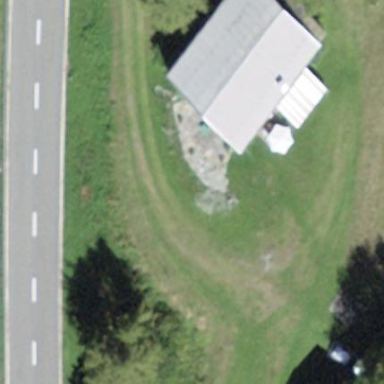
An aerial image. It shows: Service building.